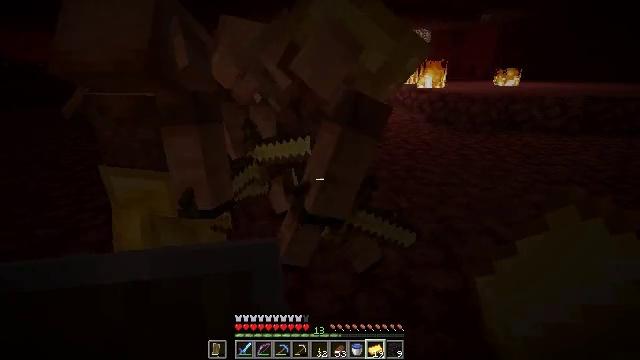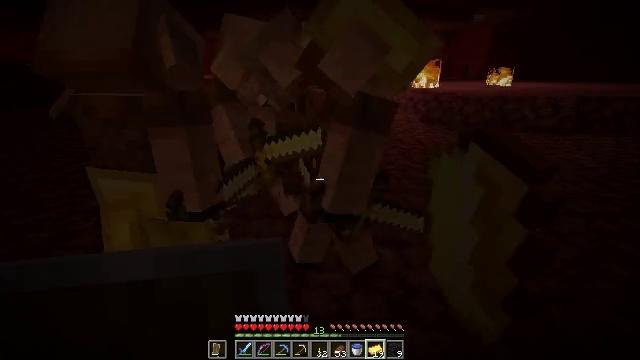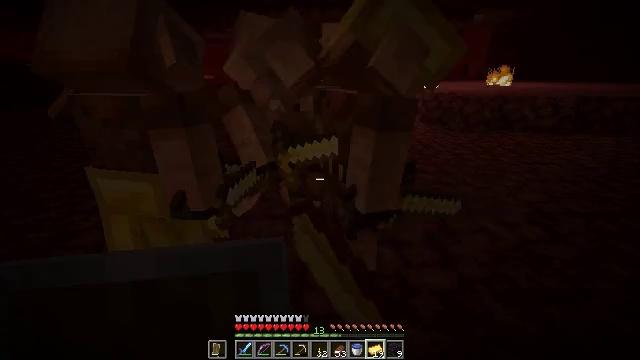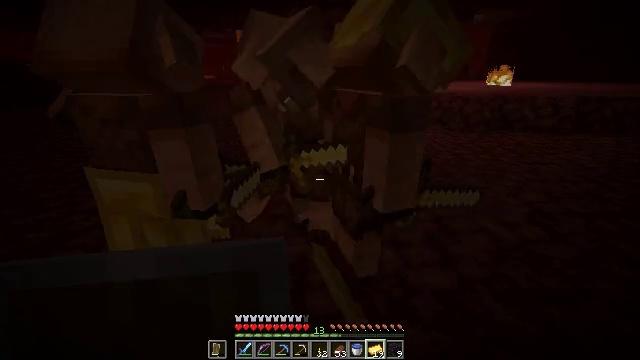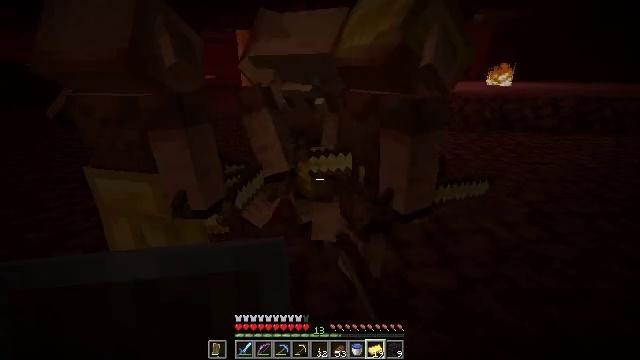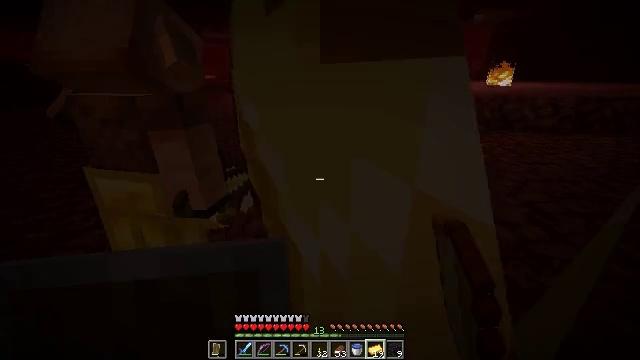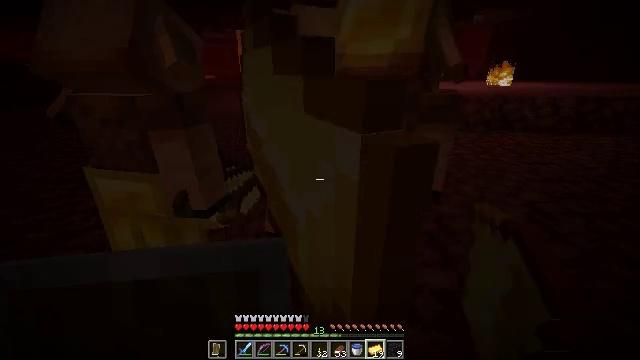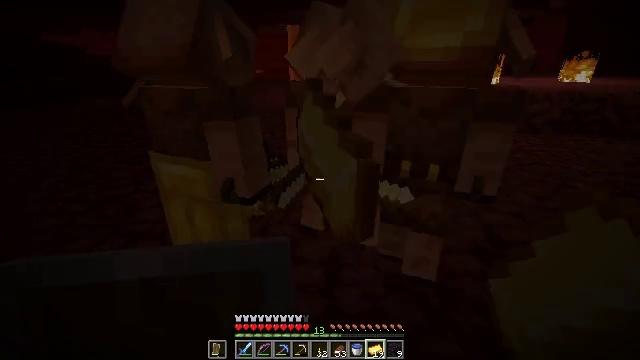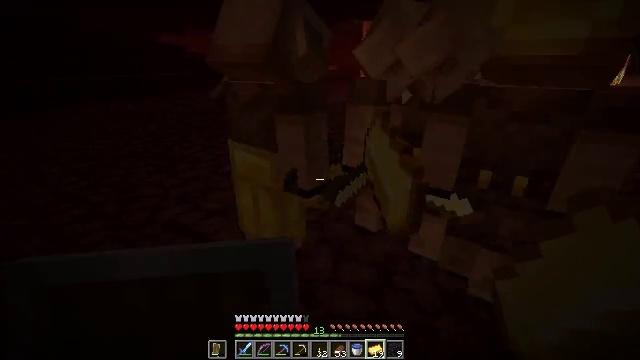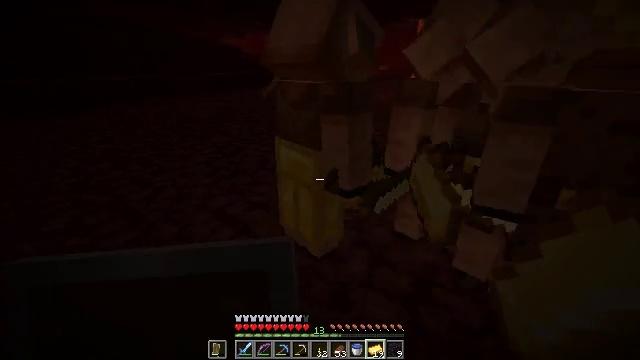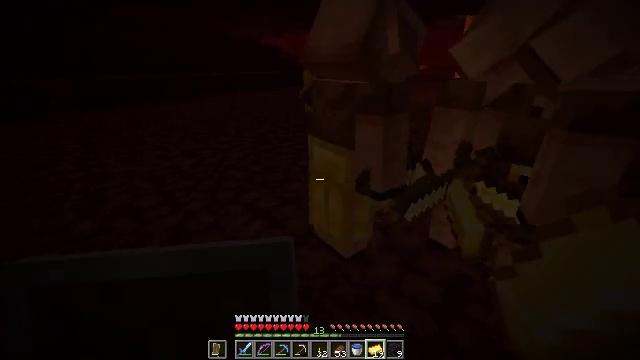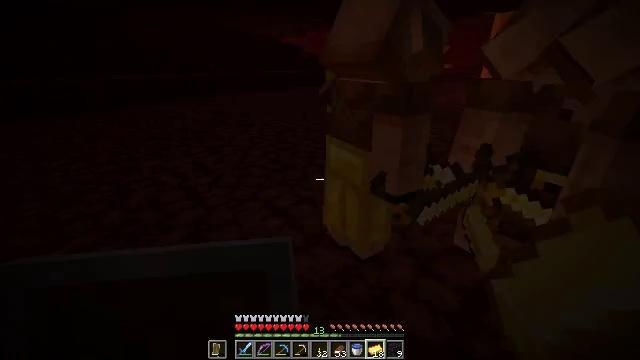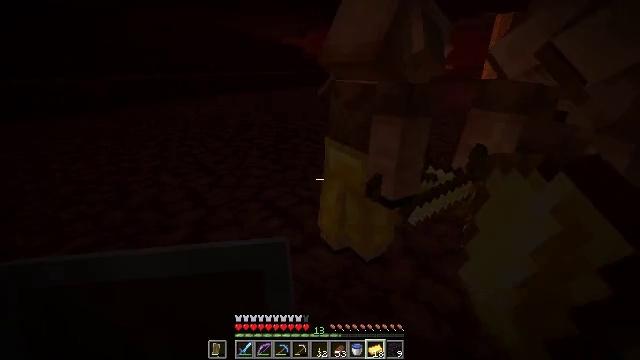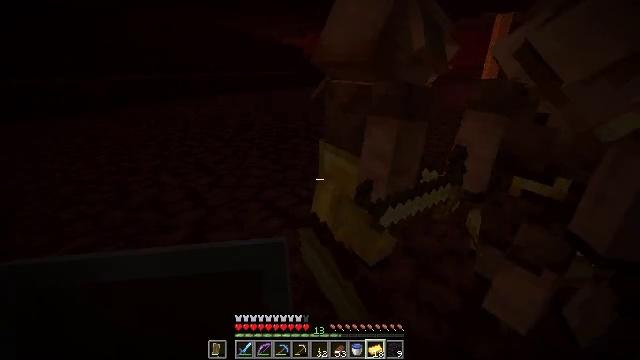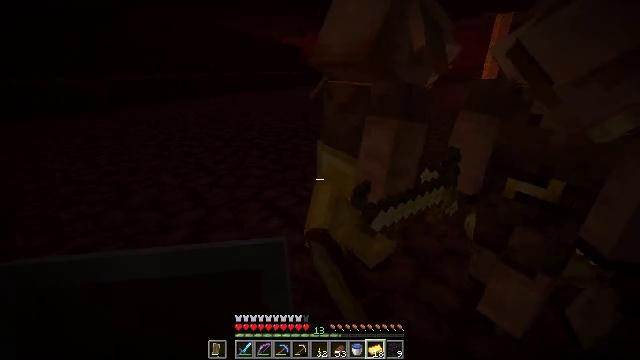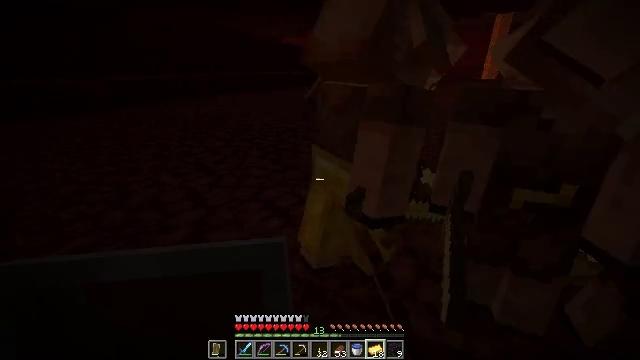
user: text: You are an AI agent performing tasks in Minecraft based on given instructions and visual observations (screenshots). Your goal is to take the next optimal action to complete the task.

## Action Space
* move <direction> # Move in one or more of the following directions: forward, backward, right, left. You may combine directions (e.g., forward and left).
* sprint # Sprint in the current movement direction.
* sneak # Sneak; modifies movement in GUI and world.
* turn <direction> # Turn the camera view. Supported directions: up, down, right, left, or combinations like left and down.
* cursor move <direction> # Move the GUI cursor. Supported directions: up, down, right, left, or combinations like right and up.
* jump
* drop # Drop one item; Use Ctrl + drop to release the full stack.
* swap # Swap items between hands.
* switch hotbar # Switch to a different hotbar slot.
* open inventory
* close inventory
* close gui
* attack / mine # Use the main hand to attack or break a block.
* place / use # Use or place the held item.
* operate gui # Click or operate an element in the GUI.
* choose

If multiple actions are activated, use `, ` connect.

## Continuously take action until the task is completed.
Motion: motion action
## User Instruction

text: Remove a gold ingot from the inventory.
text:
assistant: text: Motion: turn right, drop
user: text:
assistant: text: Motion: drop
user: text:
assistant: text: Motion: no_op
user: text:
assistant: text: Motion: no_op
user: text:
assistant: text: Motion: no_op
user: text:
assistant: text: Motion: no_op
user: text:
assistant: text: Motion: turn left and down
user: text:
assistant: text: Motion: turn left
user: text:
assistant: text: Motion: turn left
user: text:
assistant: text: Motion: turn left
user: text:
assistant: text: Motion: turn left, drop
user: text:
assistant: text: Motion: drop
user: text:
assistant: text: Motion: drop
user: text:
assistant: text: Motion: no_op
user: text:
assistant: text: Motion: no_op
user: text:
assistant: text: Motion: no_op
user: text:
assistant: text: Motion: move left
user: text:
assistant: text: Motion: move left, turn right
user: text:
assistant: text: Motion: move left, turn right
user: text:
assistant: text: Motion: move left, turn right
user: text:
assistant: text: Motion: move left, turn right
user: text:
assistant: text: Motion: move left, turn right
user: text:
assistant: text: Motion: move left
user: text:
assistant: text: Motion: move left
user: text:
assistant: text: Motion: move left, turn right
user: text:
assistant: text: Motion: move left, turn right and up
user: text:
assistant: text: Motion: move forward and move left, turn right and up
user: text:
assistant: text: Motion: move forward and move left, turn right and up
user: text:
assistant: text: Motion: move forward and move left, turn right and up
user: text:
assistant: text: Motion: move forward and move left, turn right